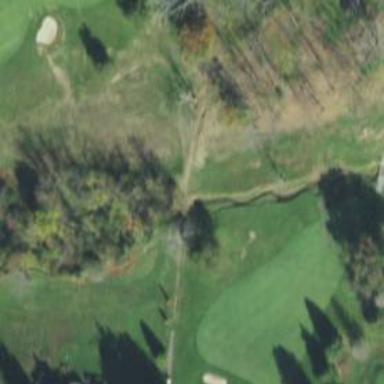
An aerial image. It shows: Path bridge crossing golf cartpath.